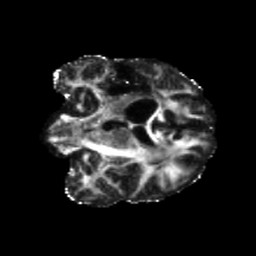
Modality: FA
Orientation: coronal
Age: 42
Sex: male
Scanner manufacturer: siemens
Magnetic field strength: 3 T
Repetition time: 5.47 s
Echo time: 0.0854 s